Field crop: tomato
Growth stage: 1
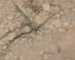
Species: cyperus